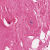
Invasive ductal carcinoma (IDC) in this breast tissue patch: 0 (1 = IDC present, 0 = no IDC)